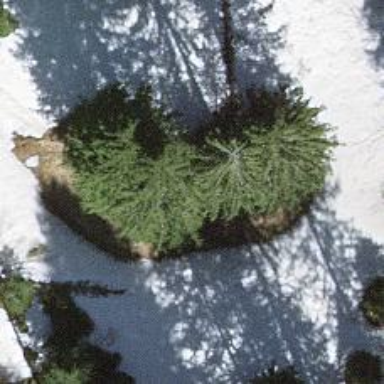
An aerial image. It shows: Beautiful tree in nature.